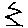
Label: zigzag